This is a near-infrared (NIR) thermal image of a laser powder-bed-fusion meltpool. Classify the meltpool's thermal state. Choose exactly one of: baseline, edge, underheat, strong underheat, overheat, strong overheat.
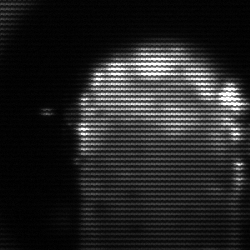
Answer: baseline